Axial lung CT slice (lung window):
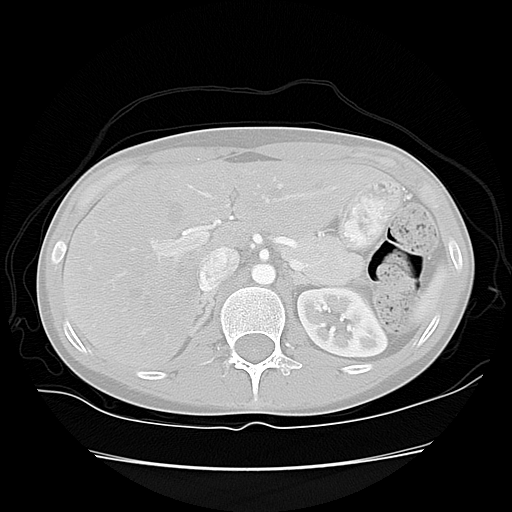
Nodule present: no